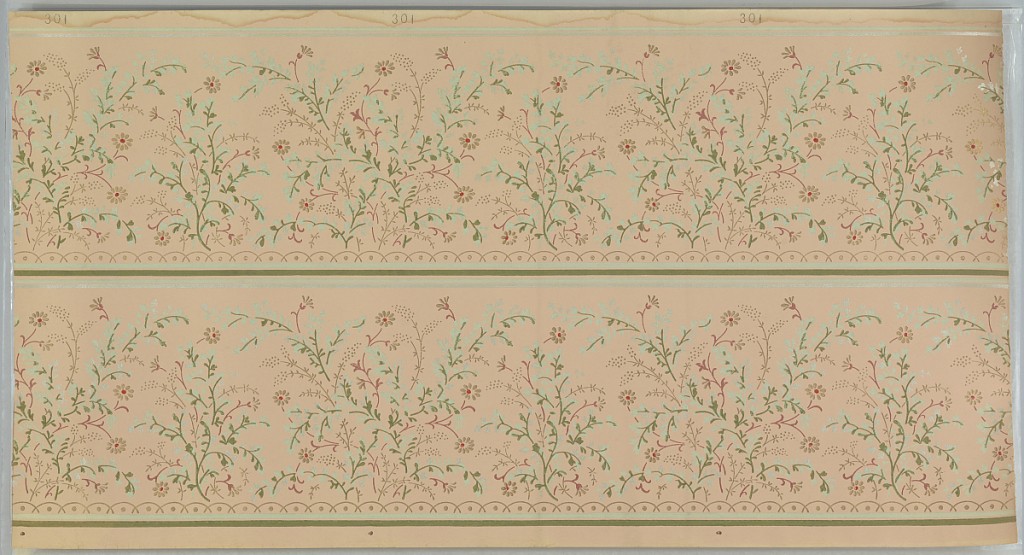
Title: Border
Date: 1905–1915
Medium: Machine-printed paper, liquid mica
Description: On tan ground, sprays of white flowers on green stems, red stems and tan flowers. Vertical bands in light blue, white, and green.